Interaction volume radius: 5 \u00c5
Interaction volume height: 30 \u00c5
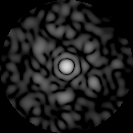
Disorder parameter: 0.7886